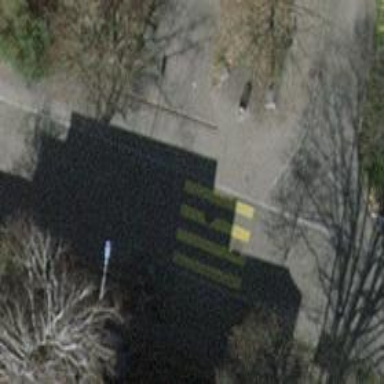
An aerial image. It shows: Uncontrolled zebra crossing on the road.